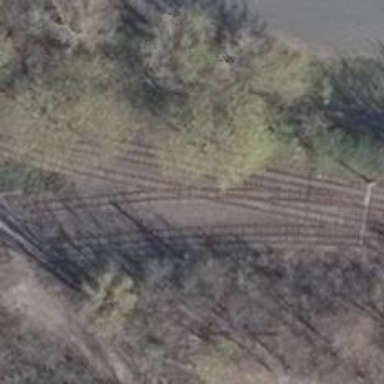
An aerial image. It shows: Disused railway line with electrified contact line.